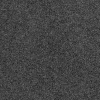
Atmospheric dust classification: dusty